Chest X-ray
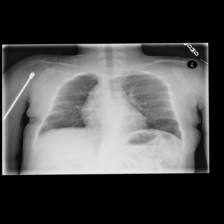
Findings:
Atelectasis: negative
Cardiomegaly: negative
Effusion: negative
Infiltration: negative
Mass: negative
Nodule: negative
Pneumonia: negative
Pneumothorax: negative
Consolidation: negative
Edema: negative
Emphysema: negative
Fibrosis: negative
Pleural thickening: negative
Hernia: negative